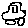
Label: car